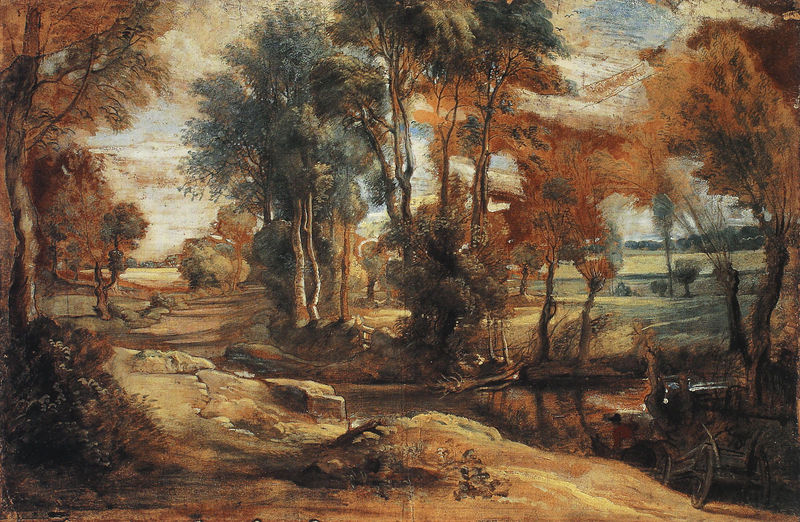
Titel: Ein Wagen in der Furt
Künstler: Peter Paul Rubens
Institution: London, National Gallery
Schlagwörter: baum, blau, felsen, gemälde, himmel, mann, wasser, wolken, aquarell, bäume, fluss, gelb, grün, landschaft, sand, ufer, äste, braun, grau, hintergrund, orange, straße, rot, weg, wiese, malerei, barock, stein, steine, ast, bach, ebene, feld, felder, natur, weide, weite, wind, wiesen, boden, pflanzen, renaissance, wald, karren, pferd, räder, perspektive, mauer, herbst, kutsche, wagen, romantik, tusche, weiden, wurzel, flusslandschaft, wurzeln, hmmel, laubbäume, furt